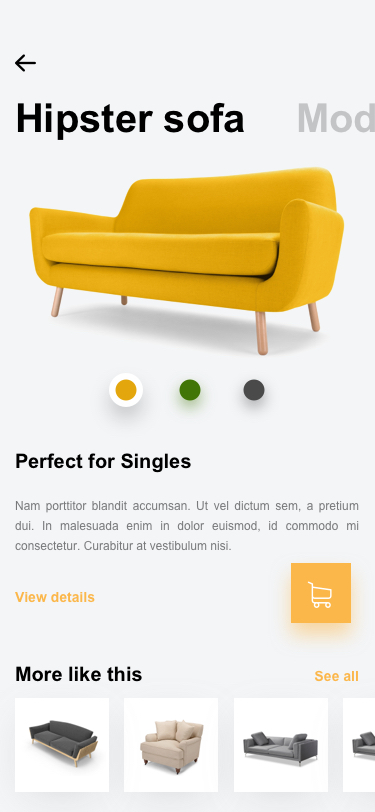
Text in this UI design:
Hipster sofa
Modern sofa
View details
Nam porttitor blandit accumsan. Ut vel dictum sem, a pretium dui. In malesuada enim in dolor euismod, id commodo mi consectetur. Curabitur at vestibulum nisi.
Perfect for Singles
See all
More like this